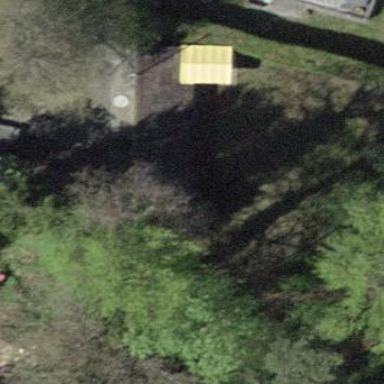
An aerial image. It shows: Shed.